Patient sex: F
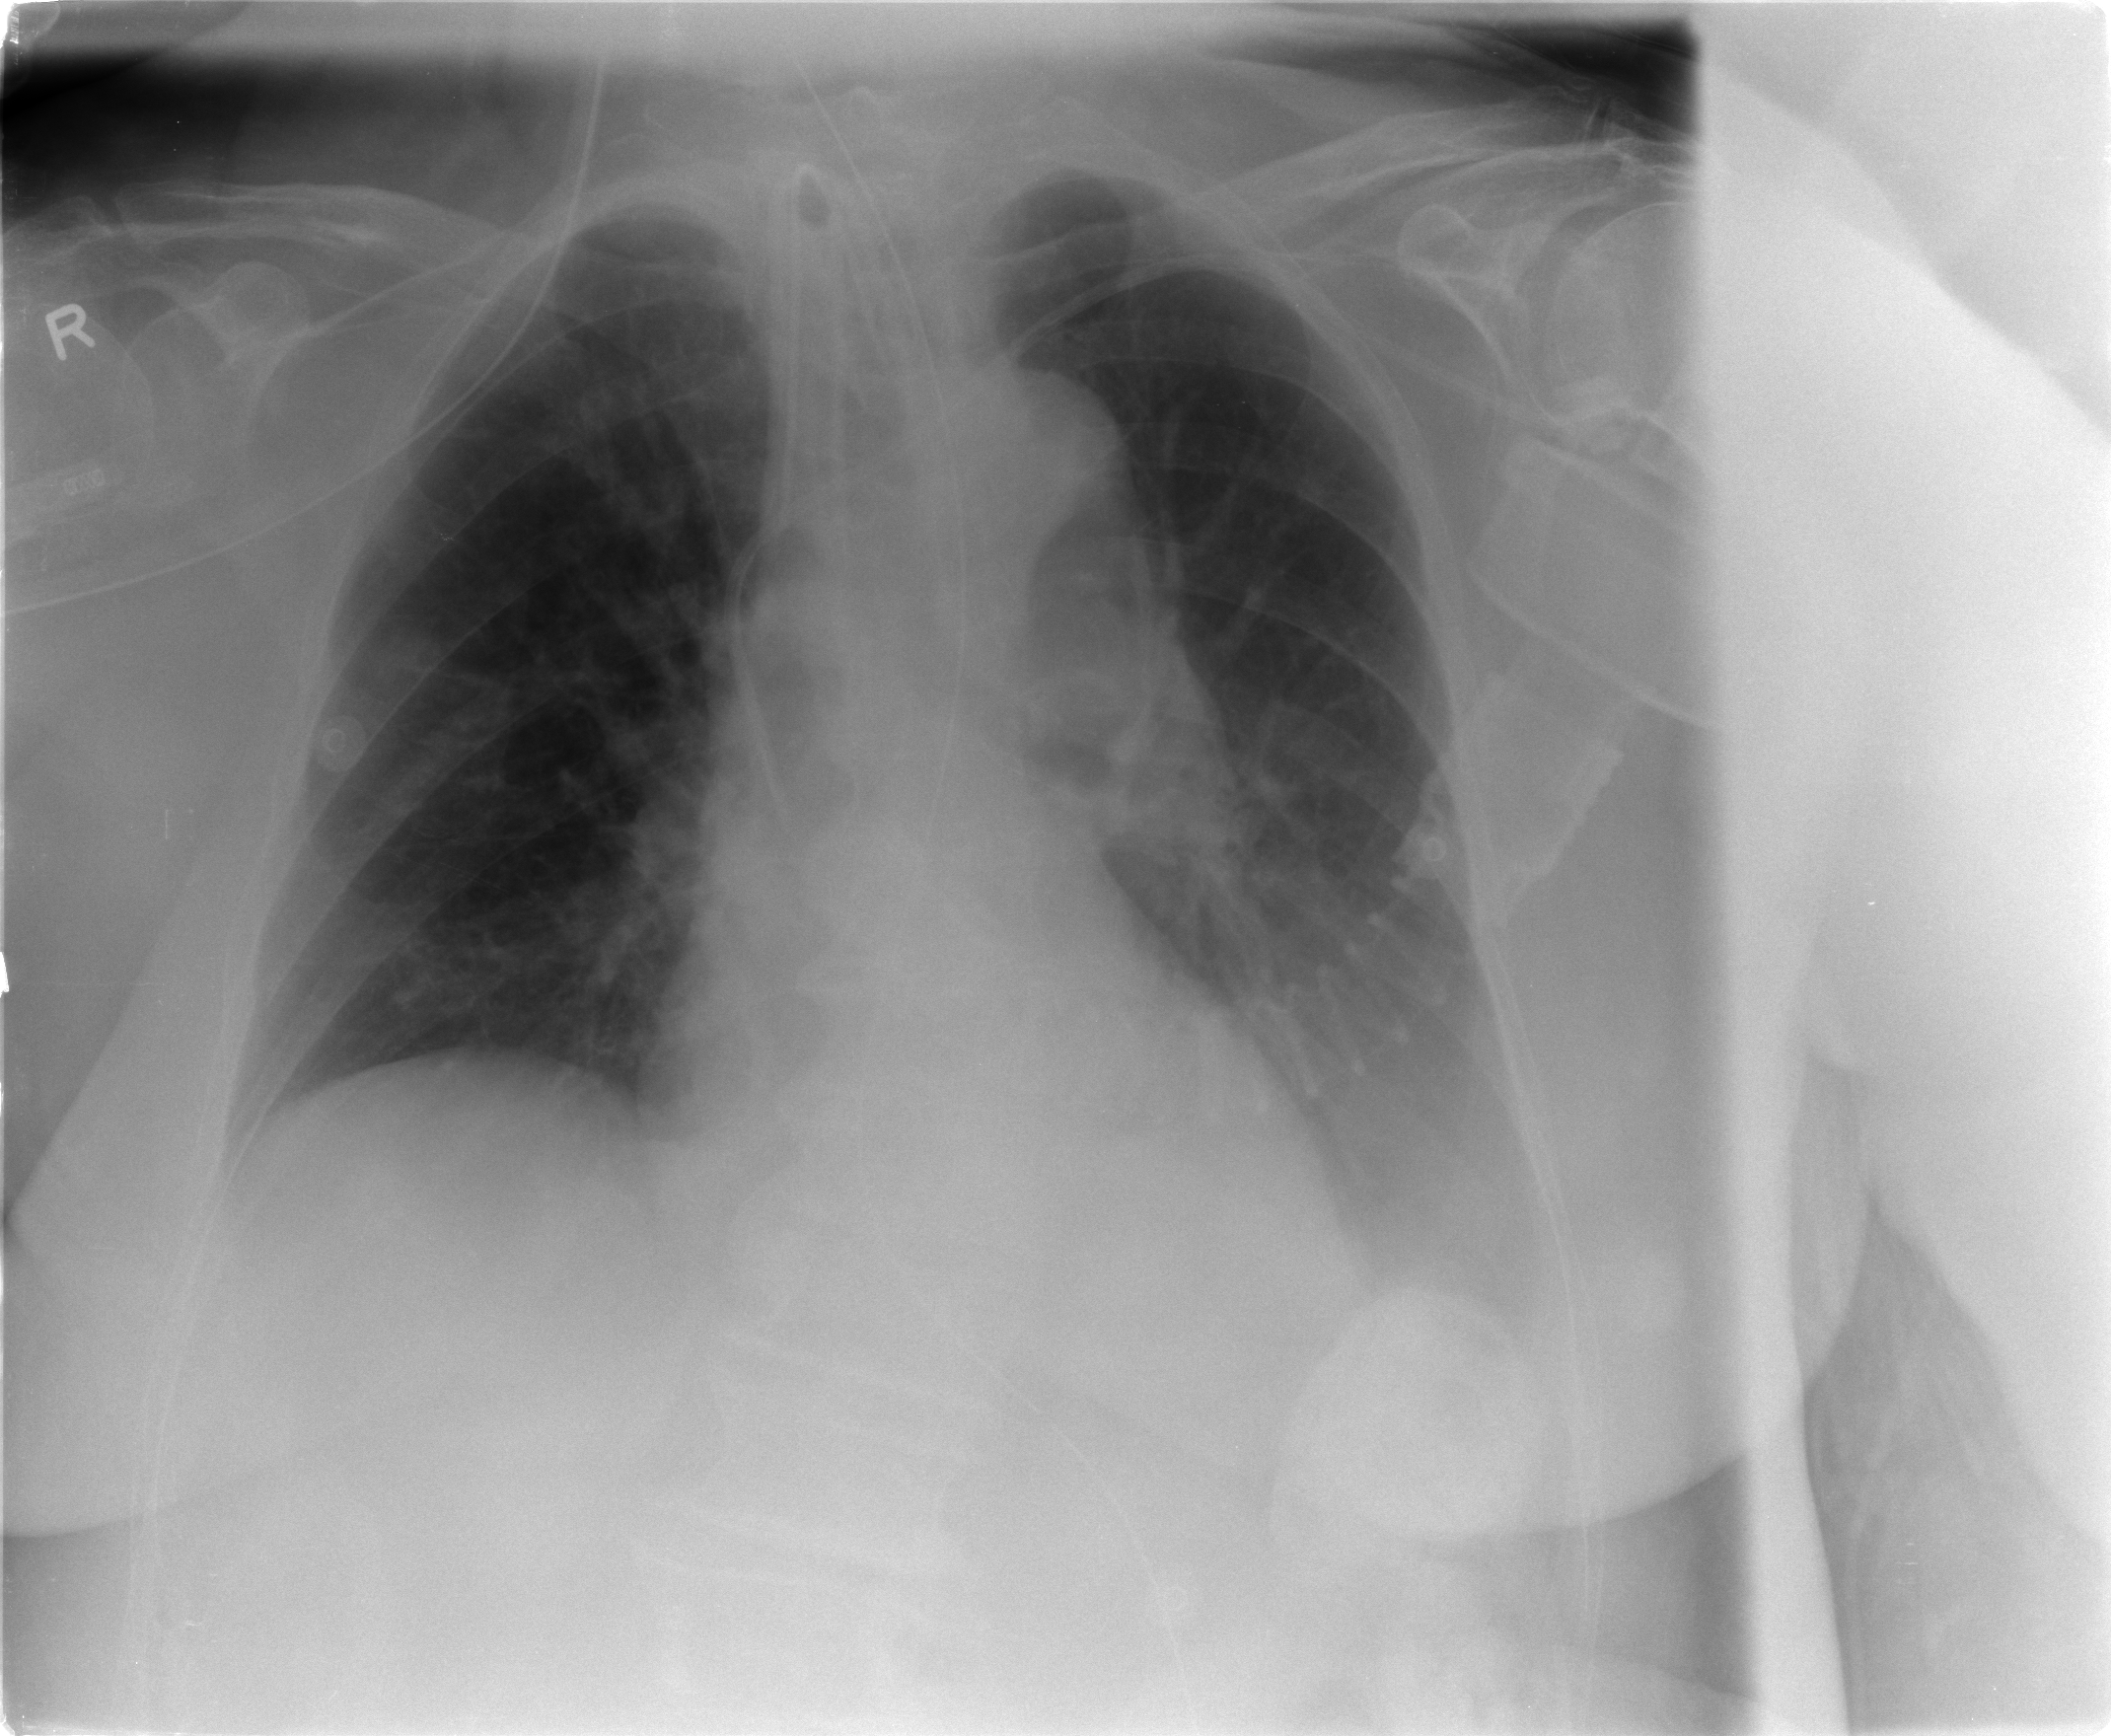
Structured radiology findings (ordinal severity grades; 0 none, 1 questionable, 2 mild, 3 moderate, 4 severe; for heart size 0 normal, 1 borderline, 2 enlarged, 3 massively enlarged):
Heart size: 0
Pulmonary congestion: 0
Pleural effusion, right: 0
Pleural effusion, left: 2
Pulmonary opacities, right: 0
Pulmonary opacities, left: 0
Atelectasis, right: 0
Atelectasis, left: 2